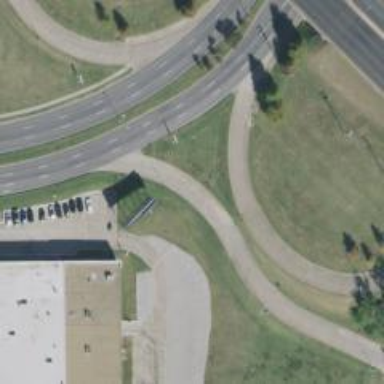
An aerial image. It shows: Secondary link road.